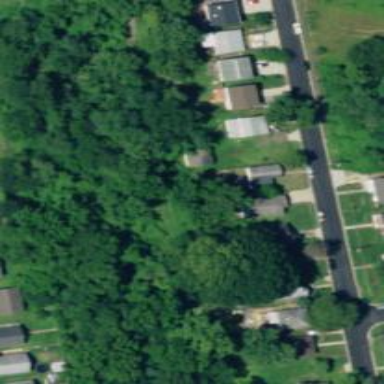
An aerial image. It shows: Driveway.